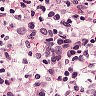
Metastatic tissue present: no